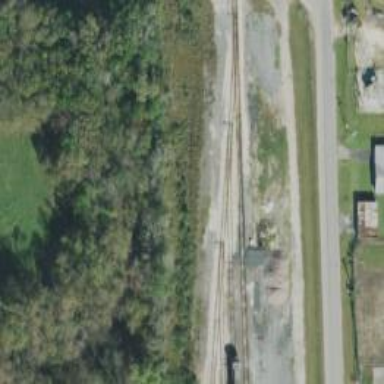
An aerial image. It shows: Railway siding for service.